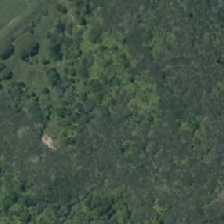
Land cover: manuka_kanuka